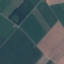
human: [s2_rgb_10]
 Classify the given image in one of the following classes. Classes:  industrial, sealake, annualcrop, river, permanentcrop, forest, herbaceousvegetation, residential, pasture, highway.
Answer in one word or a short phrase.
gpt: AnnualCrop